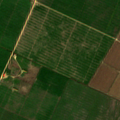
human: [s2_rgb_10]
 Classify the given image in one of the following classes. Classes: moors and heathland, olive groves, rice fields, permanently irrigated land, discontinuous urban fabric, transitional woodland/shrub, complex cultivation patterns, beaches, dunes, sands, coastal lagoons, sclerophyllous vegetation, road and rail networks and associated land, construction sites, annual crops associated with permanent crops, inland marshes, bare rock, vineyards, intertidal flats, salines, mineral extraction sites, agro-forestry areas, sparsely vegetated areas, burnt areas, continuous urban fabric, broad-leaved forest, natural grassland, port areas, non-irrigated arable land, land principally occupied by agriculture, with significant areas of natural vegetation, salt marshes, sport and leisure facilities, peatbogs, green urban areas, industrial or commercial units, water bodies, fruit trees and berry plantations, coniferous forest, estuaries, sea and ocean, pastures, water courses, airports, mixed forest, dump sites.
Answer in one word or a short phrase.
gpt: rice fields, pastures